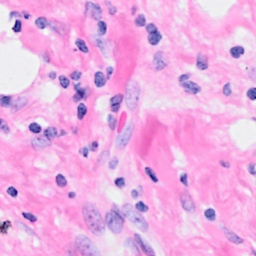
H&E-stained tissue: Breast